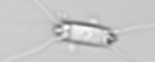
Label: Chaetoceros_didymus